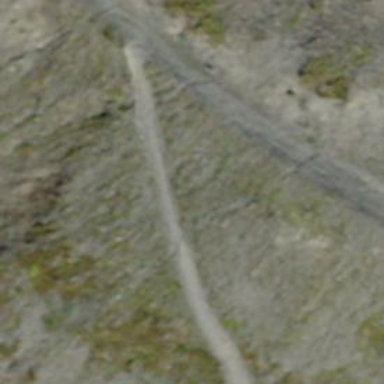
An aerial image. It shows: Rocky path.